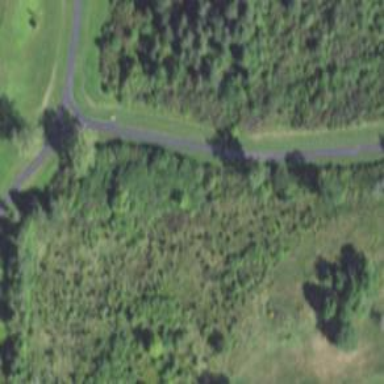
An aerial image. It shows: Designated cycle track for cyclists.